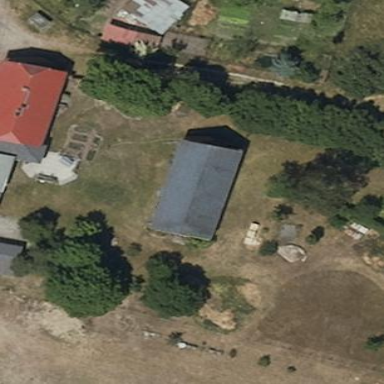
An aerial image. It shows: Gabled building with roof oriented along its structure.